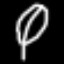
Label: leaf